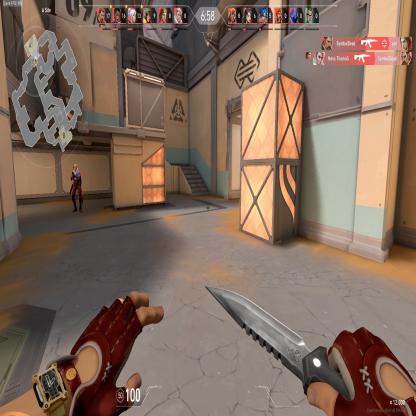
Label: enemy